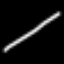
Label: line